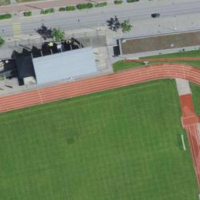
EUNIS habitat code: 53
Species observed at this site:
Corylus avellana